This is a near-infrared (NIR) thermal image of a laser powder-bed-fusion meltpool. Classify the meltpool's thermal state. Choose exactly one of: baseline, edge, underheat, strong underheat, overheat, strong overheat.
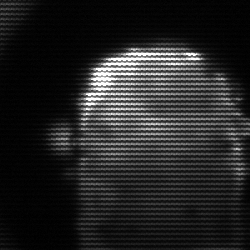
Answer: baseline